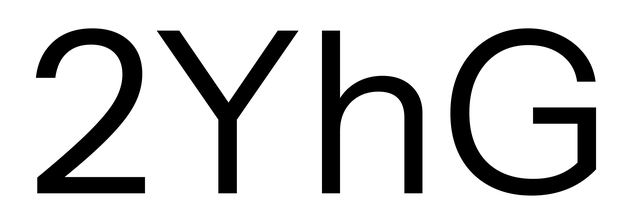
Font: InstrumentSans_Regular